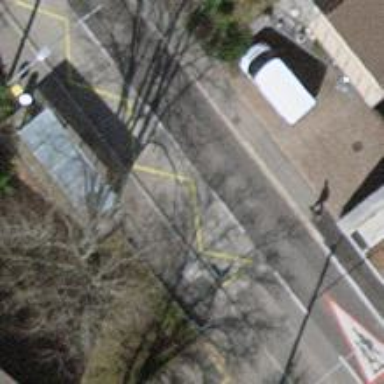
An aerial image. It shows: Bus stop for trolleybuses with designated stop position for public transport.